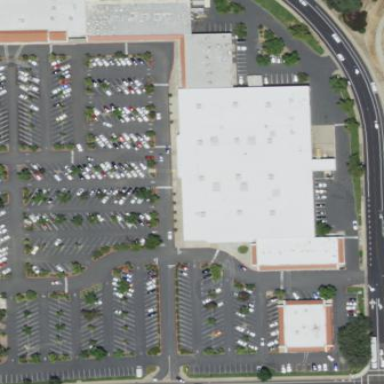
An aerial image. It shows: Commercial area.